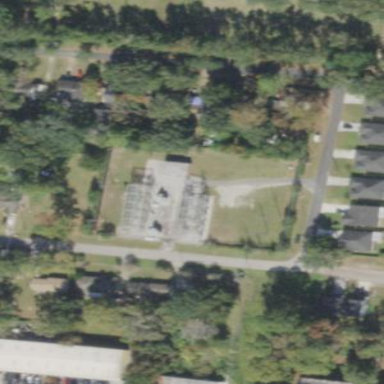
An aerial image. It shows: Outdoor distribution substation.